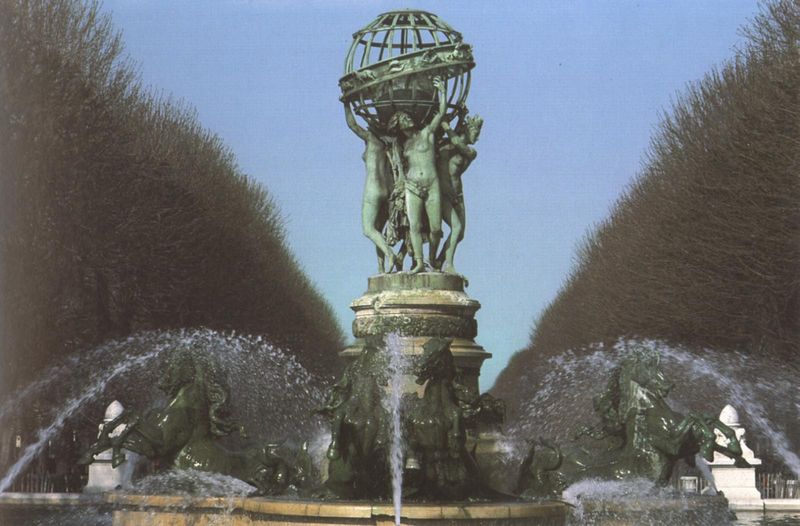
Titel: Die vier Weltteile tragen die Himmelskugel, Seepferde
Künstler: Jean-Baptiste Carpeaux
Standort: Paris, Jardin de l’Oberservatoire (EU - F)
Schlagwörter: akt, blau, himmel, mann, nackt, wasser, weiß, wolken, bäume, frauen, grün, menschen, busen, frau, marmor, männer, park, tiere, sockel, stein, tragen, gitter, wald, brunnen, pferd, pferde, garten, skulptur, springbrunnen, allee, winter, figuren, metall, bronze, plastik, podest, foto, denkmal, becken, kupfer, kugel, erdkugel, skulpturen, statuen, fontaine, fontäne, wasserstrahl, globus, welt, streben, brunne, wasserspeier, drachen, weltkugel, lendenschutz, wasserspiel, patina, fontänen, atlanten, himmelskugel, wasserspiele, sphaere, weltkugeöl